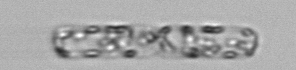
Label: Dactyliosolen_fragilissimus